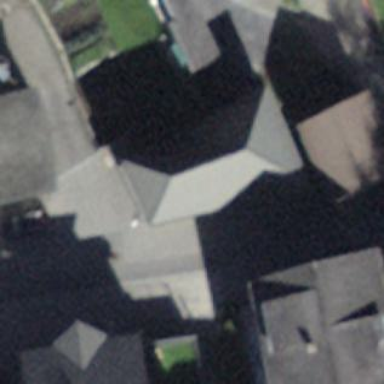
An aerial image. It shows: Group of garages.